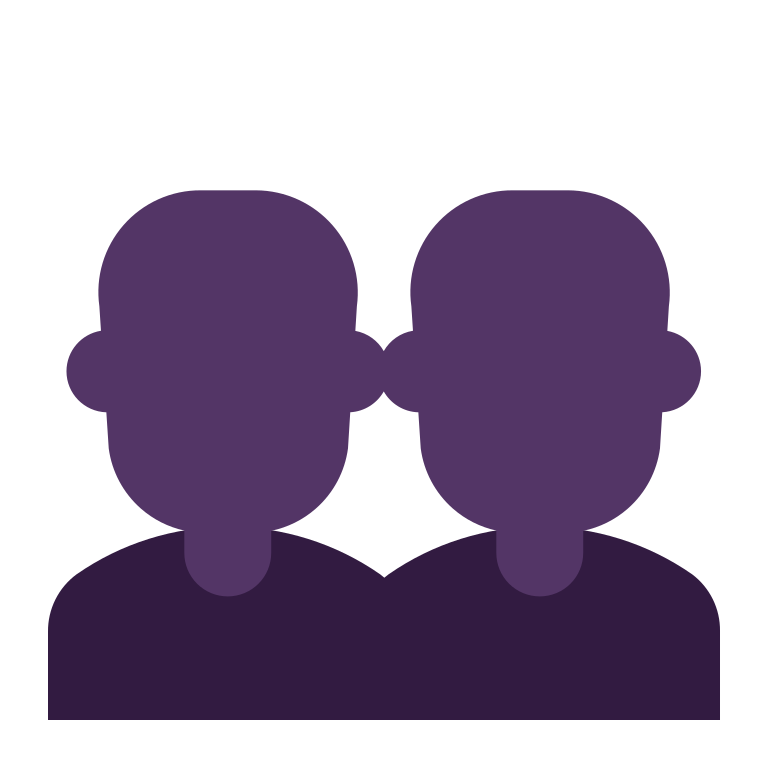
busts in silhouette flat